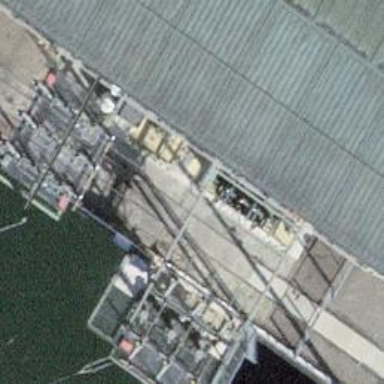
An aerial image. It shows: Transformer is shown.